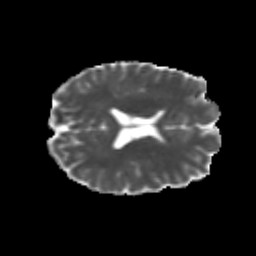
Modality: MD
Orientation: axial
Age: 25
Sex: male
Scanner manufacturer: siemens
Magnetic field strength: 3 T
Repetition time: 3.5 s
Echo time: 0.113 s